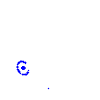
Particle: pion